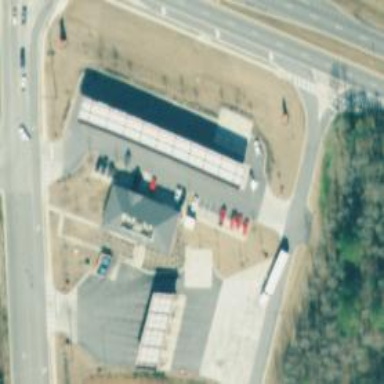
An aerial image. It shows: Convenience shop.